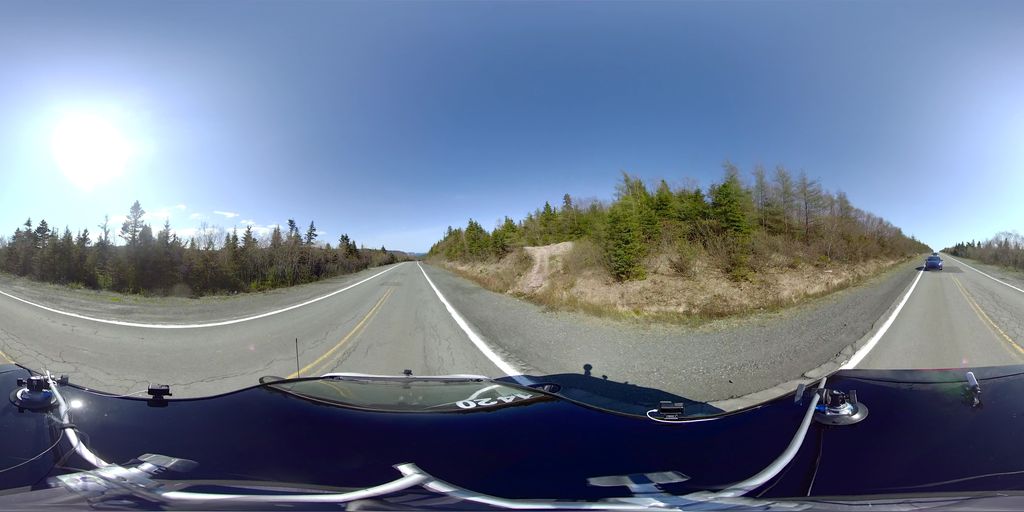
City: st_johns